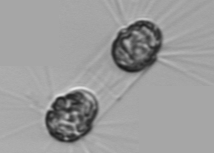
Label: Corethron_hystrix